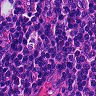
Metastatic tissue present: no